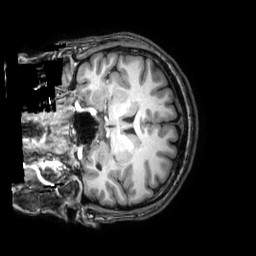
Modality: T1w
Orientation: coronal
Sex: male
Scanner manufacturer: philips
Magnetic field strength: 3 T
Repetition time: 0.008283 s
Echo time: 0.0038 s